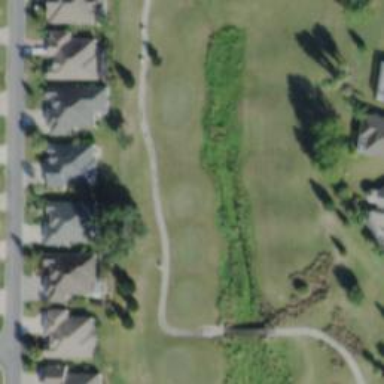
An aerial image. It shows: Path designated for golf carts.